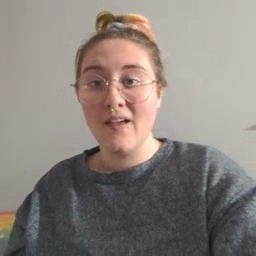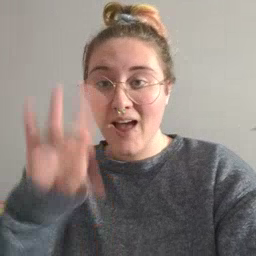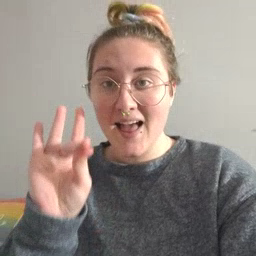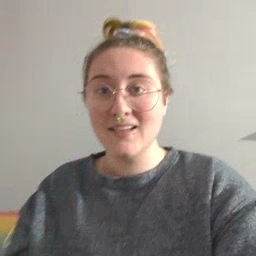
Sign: find